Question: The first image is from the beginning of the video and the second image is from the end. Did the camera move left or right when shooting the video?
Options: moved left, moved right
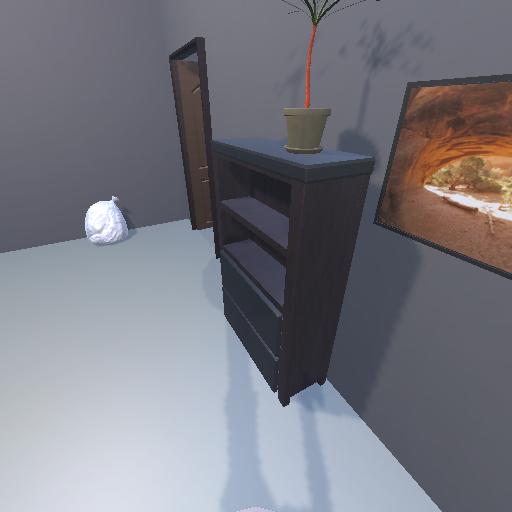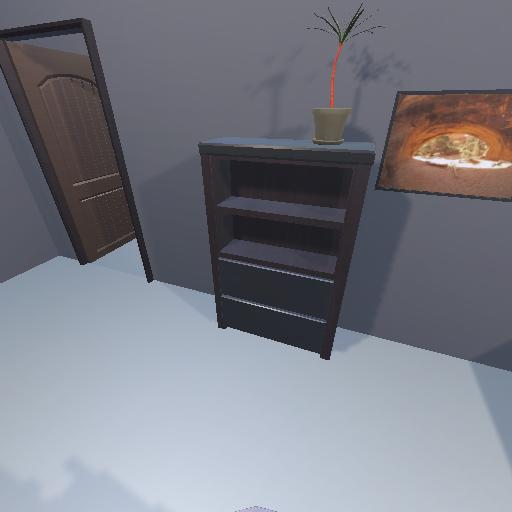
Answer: moved left